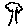
Label: tree